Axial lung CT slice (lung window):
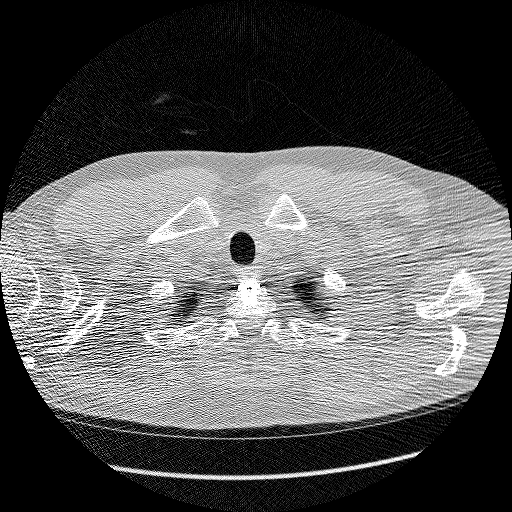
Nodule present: no